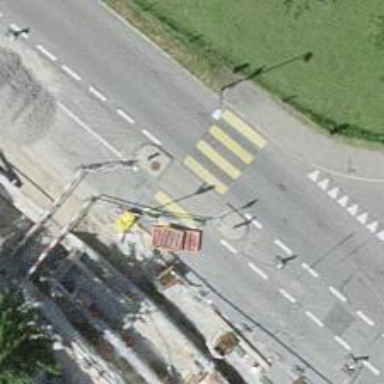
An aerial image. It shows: Uncontrolled crossing with pedestrian island.